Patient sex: M
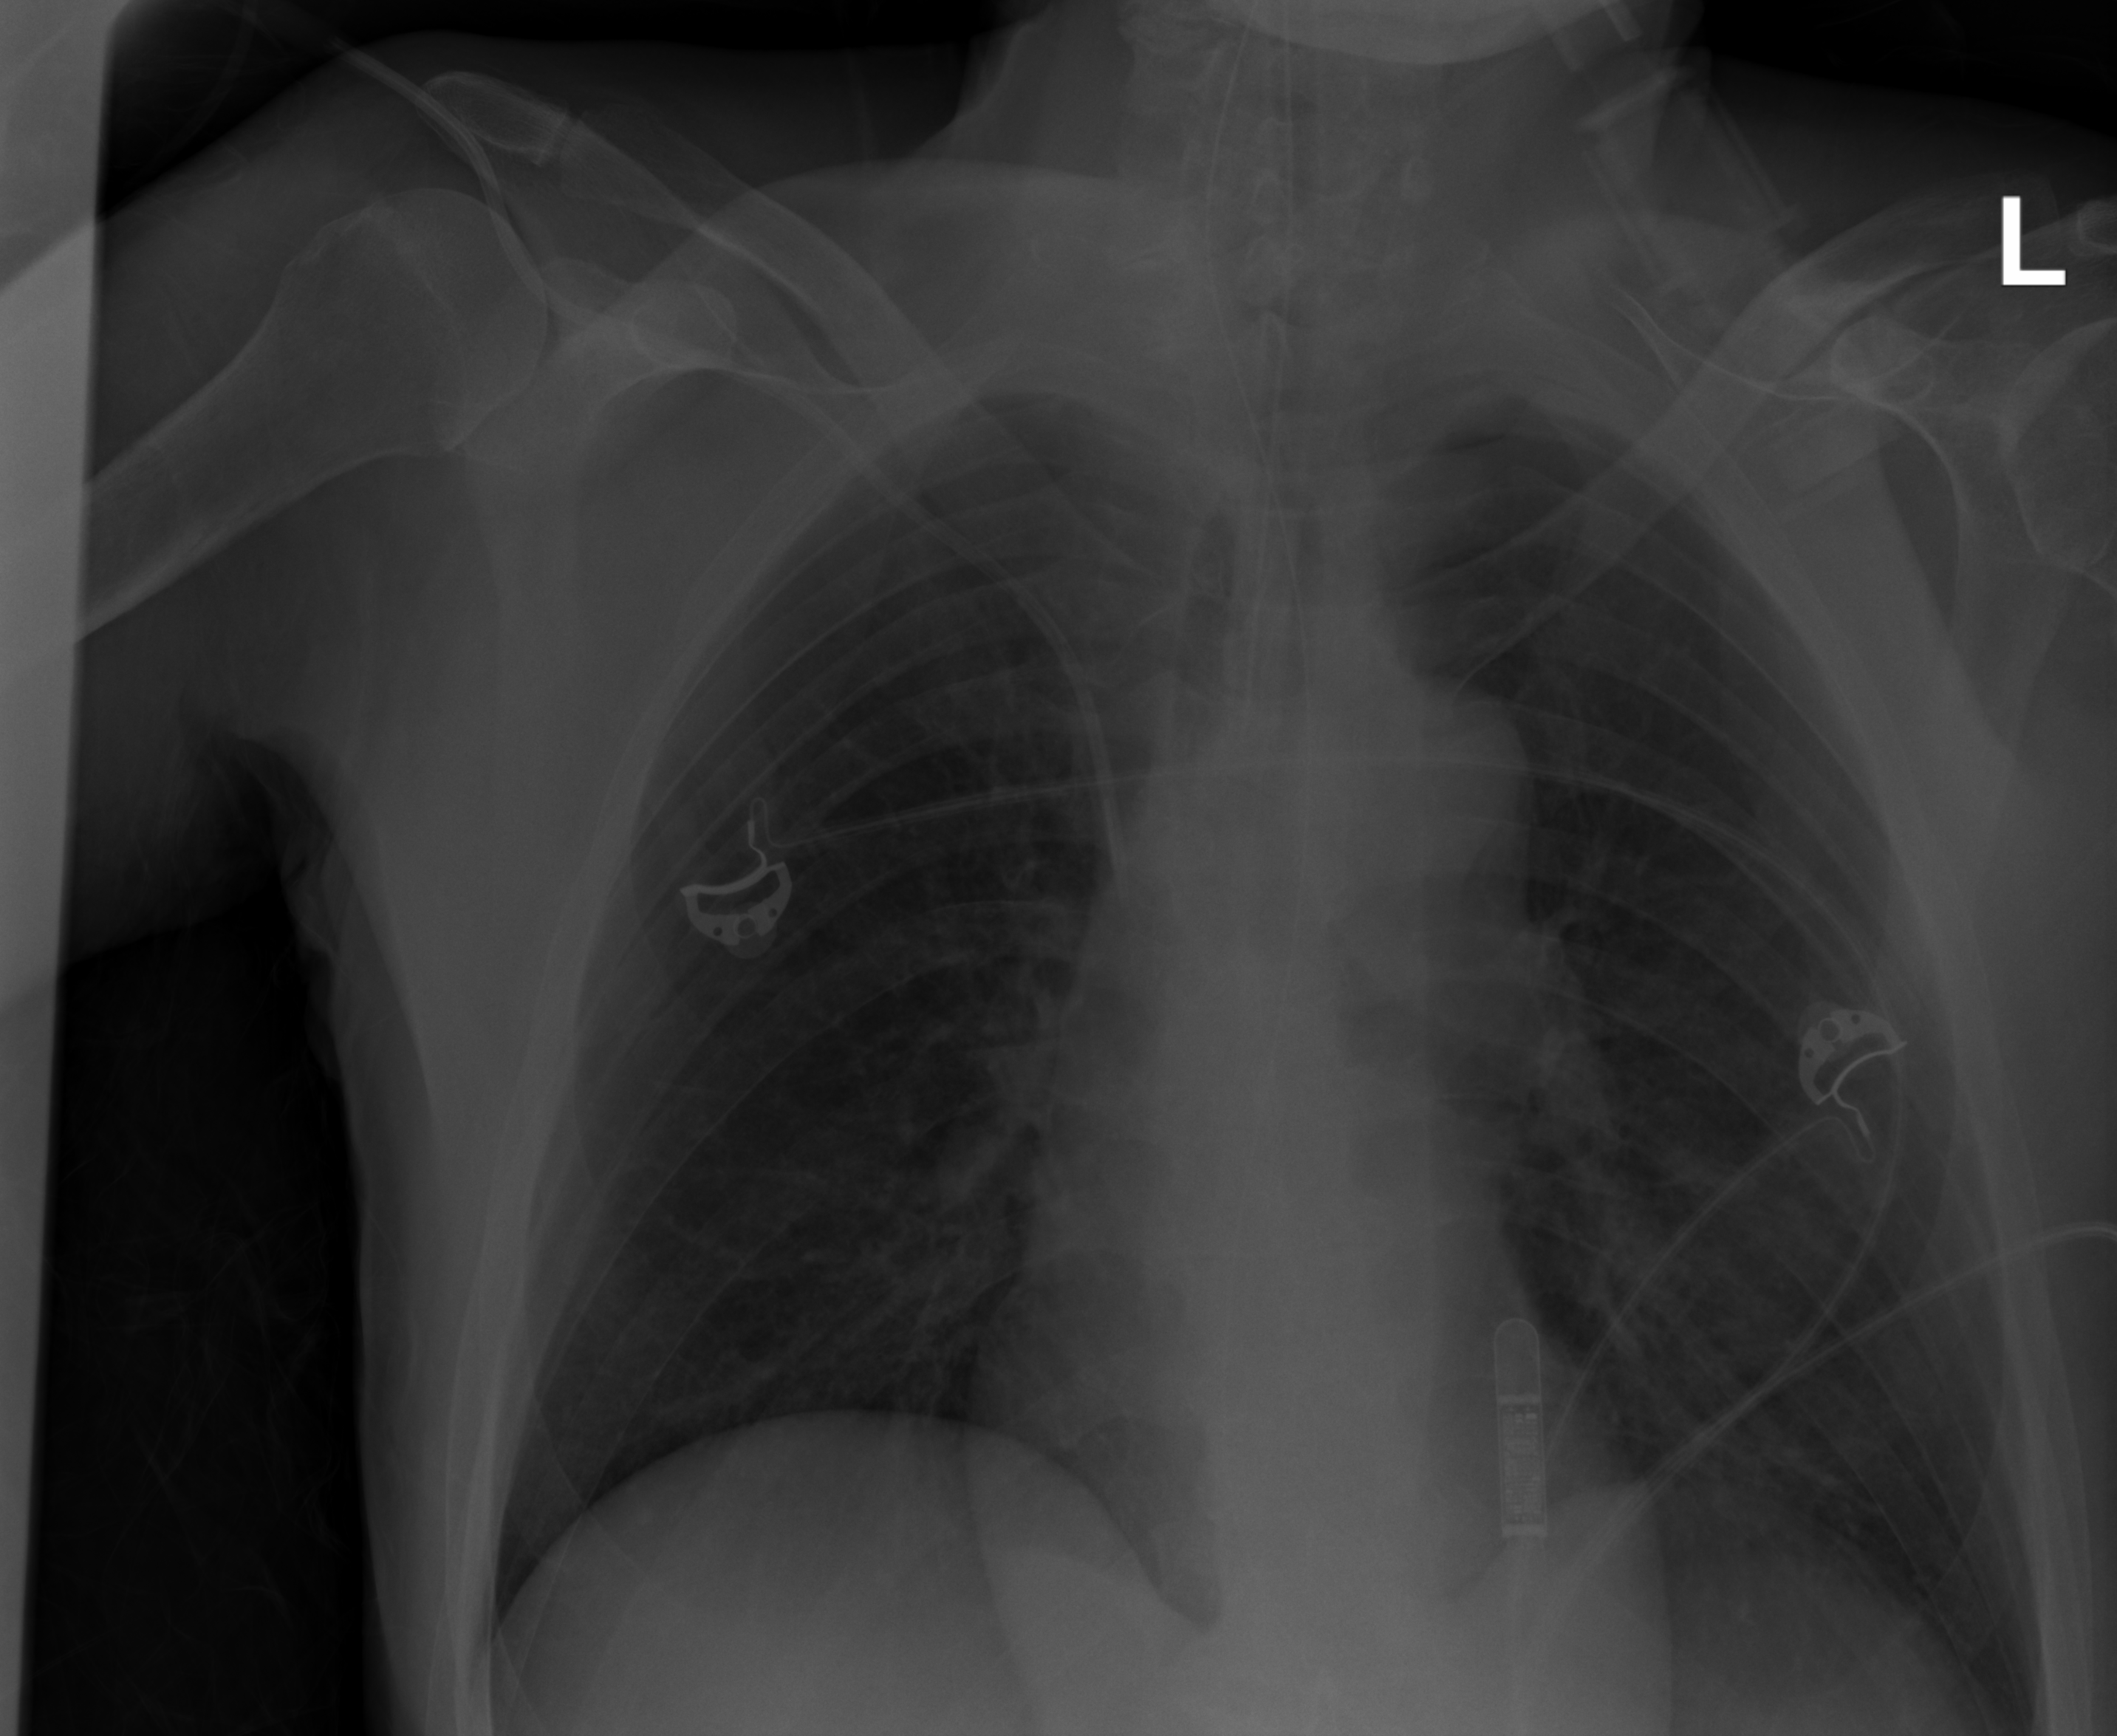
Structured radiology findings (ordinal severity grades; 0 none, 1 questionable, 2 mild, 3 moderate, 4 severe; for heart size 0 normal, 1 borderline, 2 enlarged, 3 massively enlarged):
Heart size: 0
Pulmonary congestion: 0
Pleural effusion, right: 0
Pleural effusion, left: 0
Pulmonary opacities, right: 0
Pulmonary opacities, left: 0
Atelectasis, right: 2
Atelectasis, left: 2